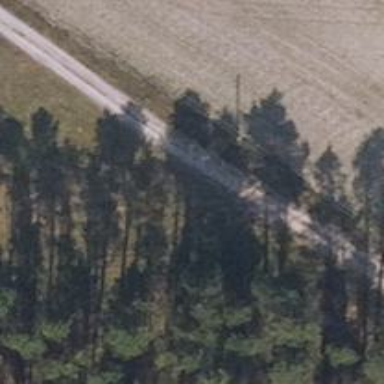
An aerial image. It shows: Dirt track road with grade 3 tracktype.